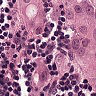
Metastatic tissue present: yes